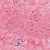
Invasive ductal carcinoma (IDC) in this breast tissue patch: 0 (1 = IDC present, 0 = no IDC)